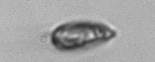
Label: Prorocentrum_triestinum